Question: I am trying to change some frames inside the code but I want autolayout to be respected.
I have this hierarchy

When I hit the search button on top right of navigation bar, I want the green view to go up 50px. It is working great but the tableView is not following the autolayout since its top is binded on the green view.
So when I hit the button I have a blank space between the navigation bar and the table view.
Any ideas how can I sort this out using autolayout?
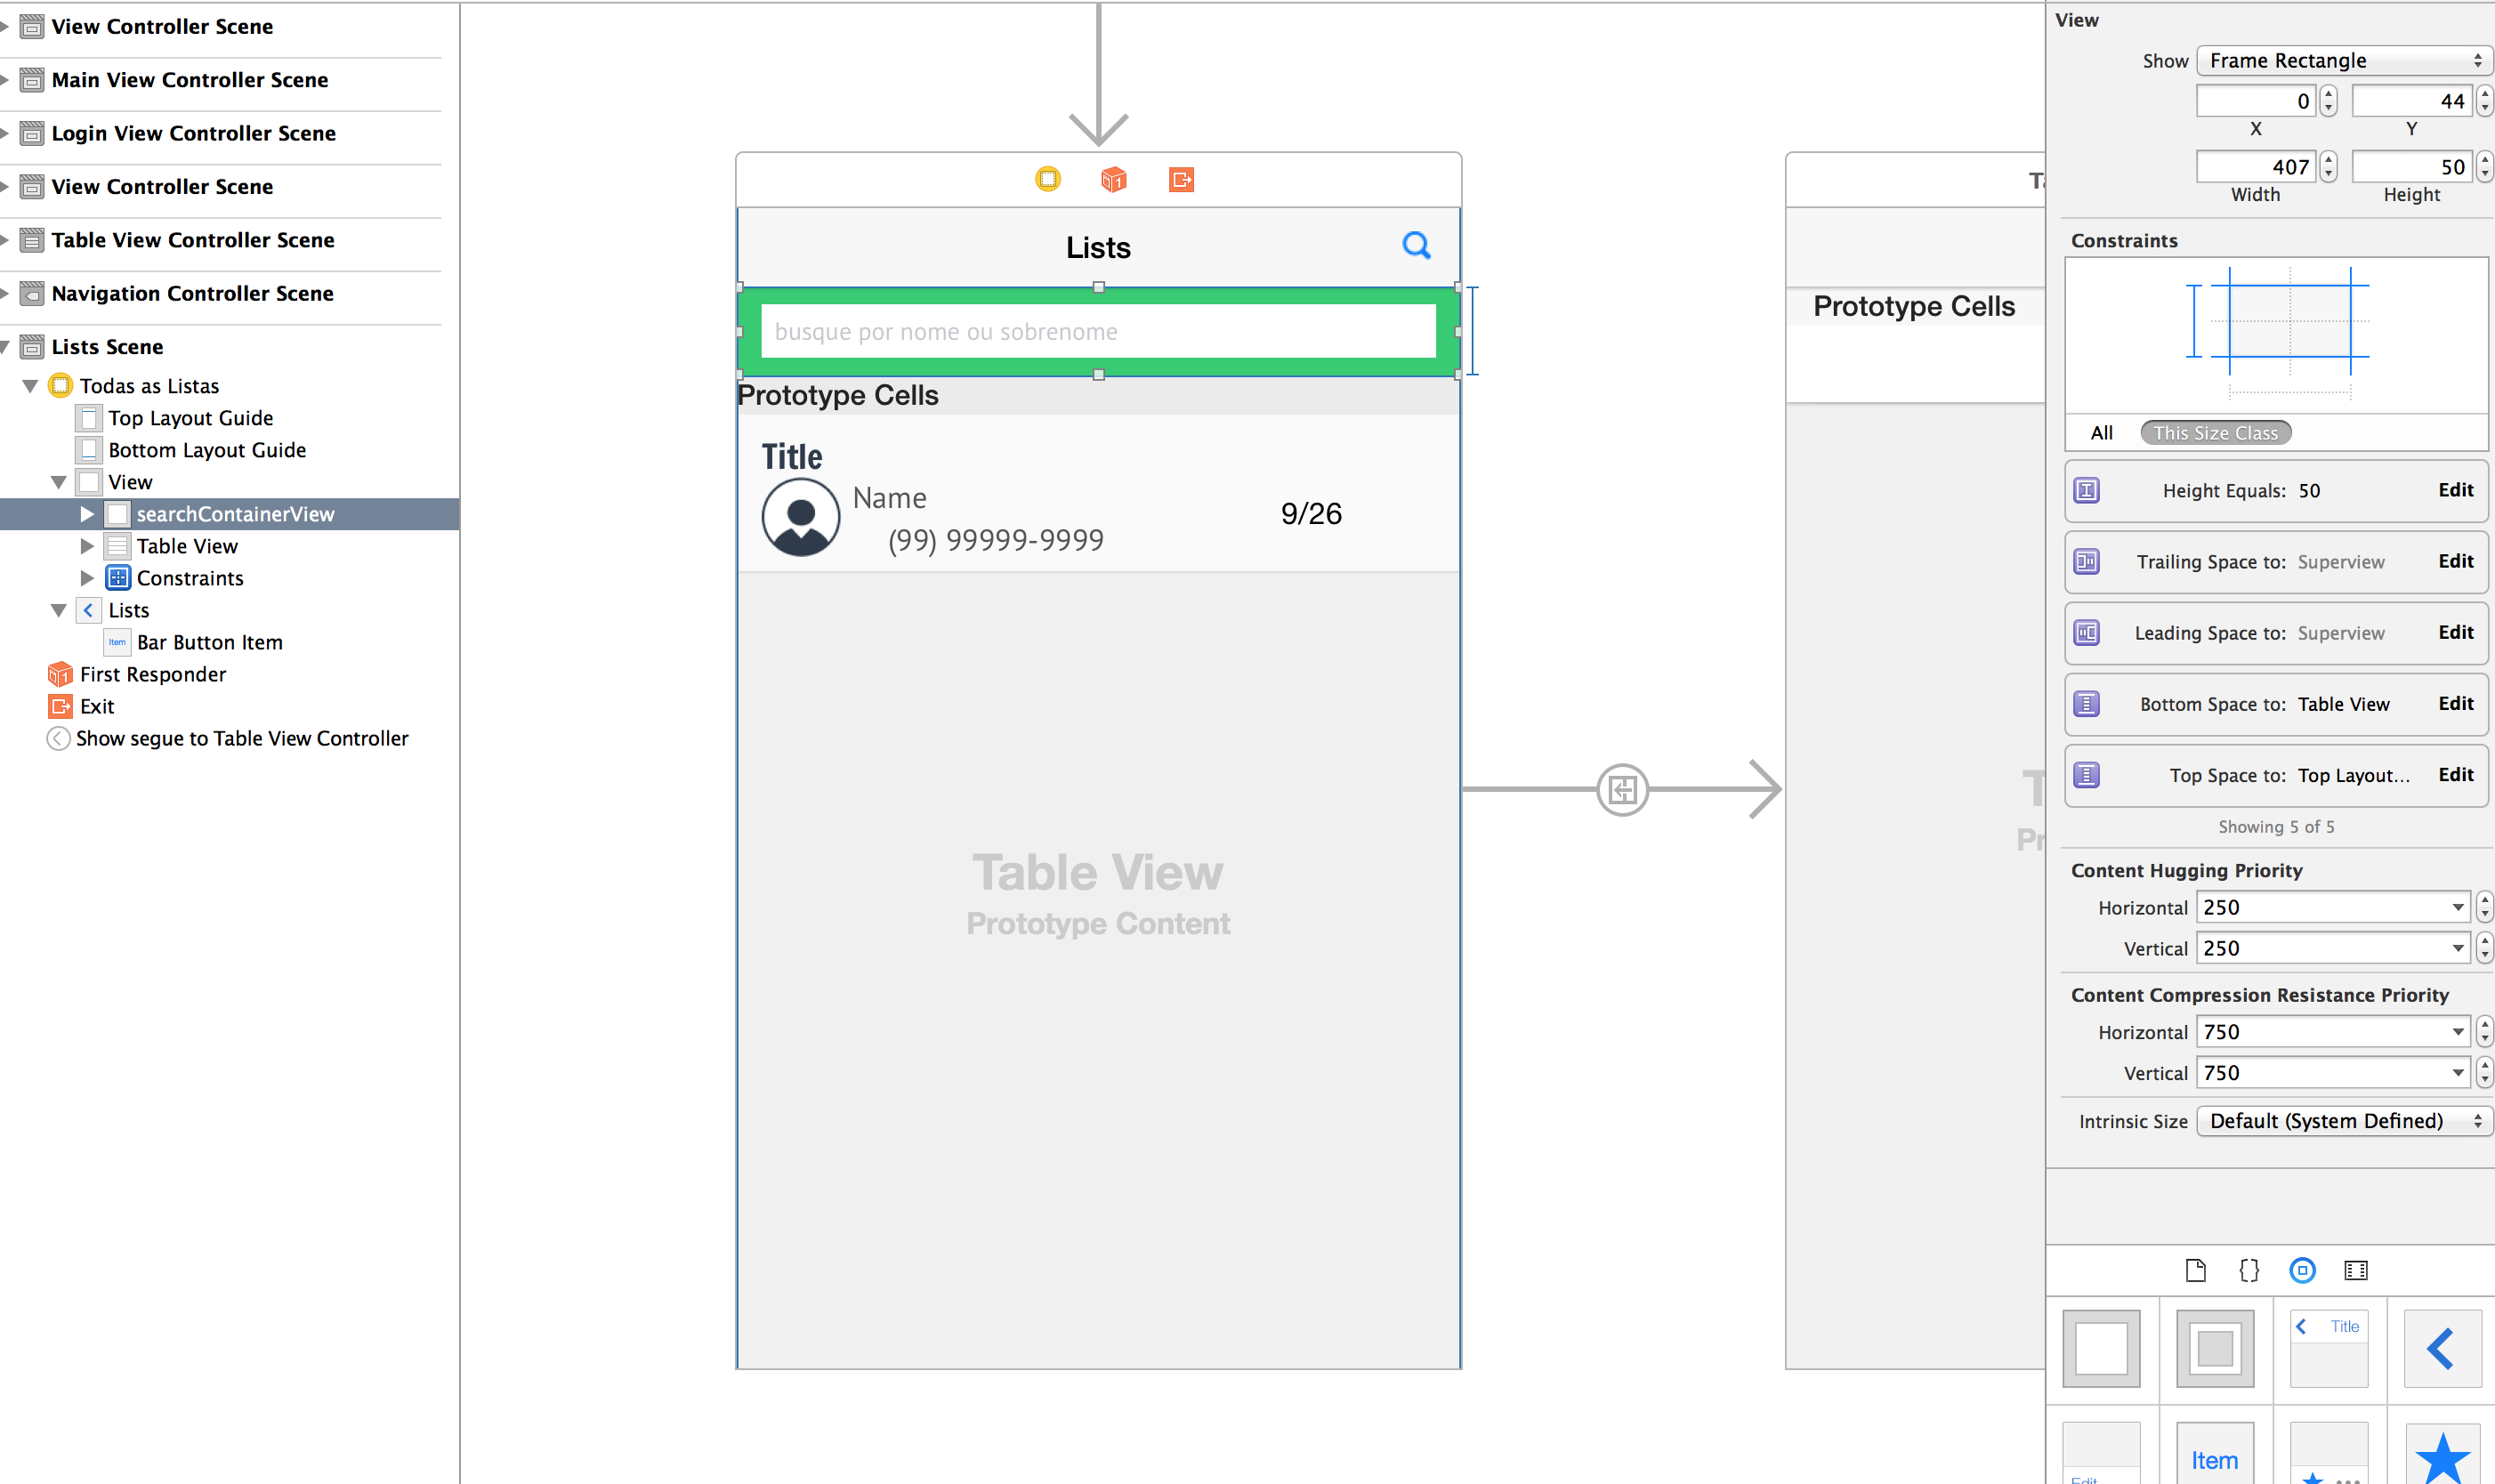
Answer: When using auto layout, frame is dynamic based on constraints. Each time the view layout, it will recalculate by constraints and update view's frame. So instead of changing the frame of green view, you should change corresponding constraints.
Make a constraint reference in code call 'topSpace' which is the constraint between green view and top layout guide and set its constant to -50 when user tap the button.